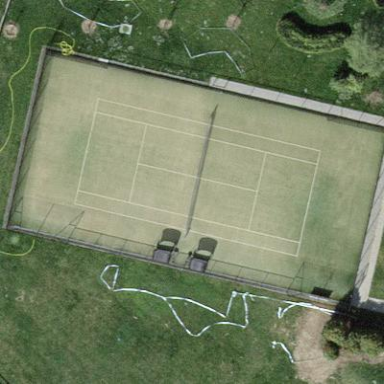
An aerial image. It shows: Tennis court on pitch designated for leisure land.